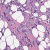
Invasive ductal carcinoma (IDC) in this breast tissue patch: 0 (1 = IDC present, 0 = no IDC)